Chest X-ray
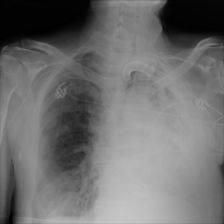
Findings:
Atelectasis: negative
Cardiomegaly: negative
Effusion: positive
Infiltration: positive
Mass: negative
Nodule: negative
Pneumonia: negative
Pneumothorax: negative
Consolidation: negative
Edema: negative
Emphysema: negative
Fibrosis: negative
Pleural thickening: negative
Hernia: negative